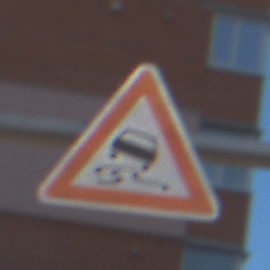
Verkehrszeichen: SchleuderOderRutschgefahr
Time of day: MorningAfternoon
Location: Outdoor (Suburban)
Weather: PartlyCloudy
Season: NotSpecified
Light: Natural